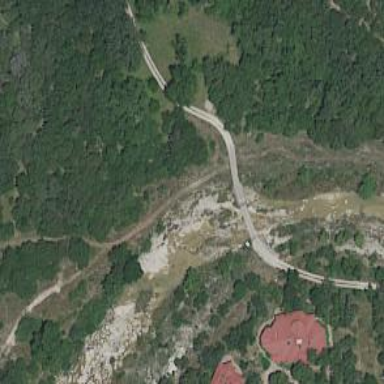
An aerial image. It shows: Driveway that functions as bridge.